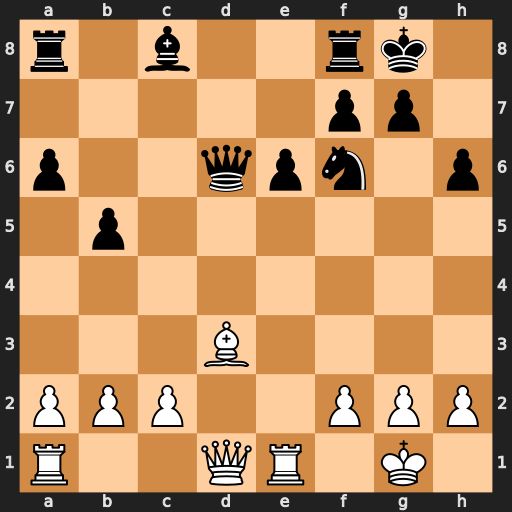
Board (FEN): r1b2rk1/5pp1/p2qpn1p/1p6/8/3B4/PPP2PPP/R2QR1K1
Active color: w
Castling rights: -
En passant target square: -
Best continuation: Bh7+ Kxh7 Qxd6